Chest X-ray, PA view. Patient: 60 years old, sex M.
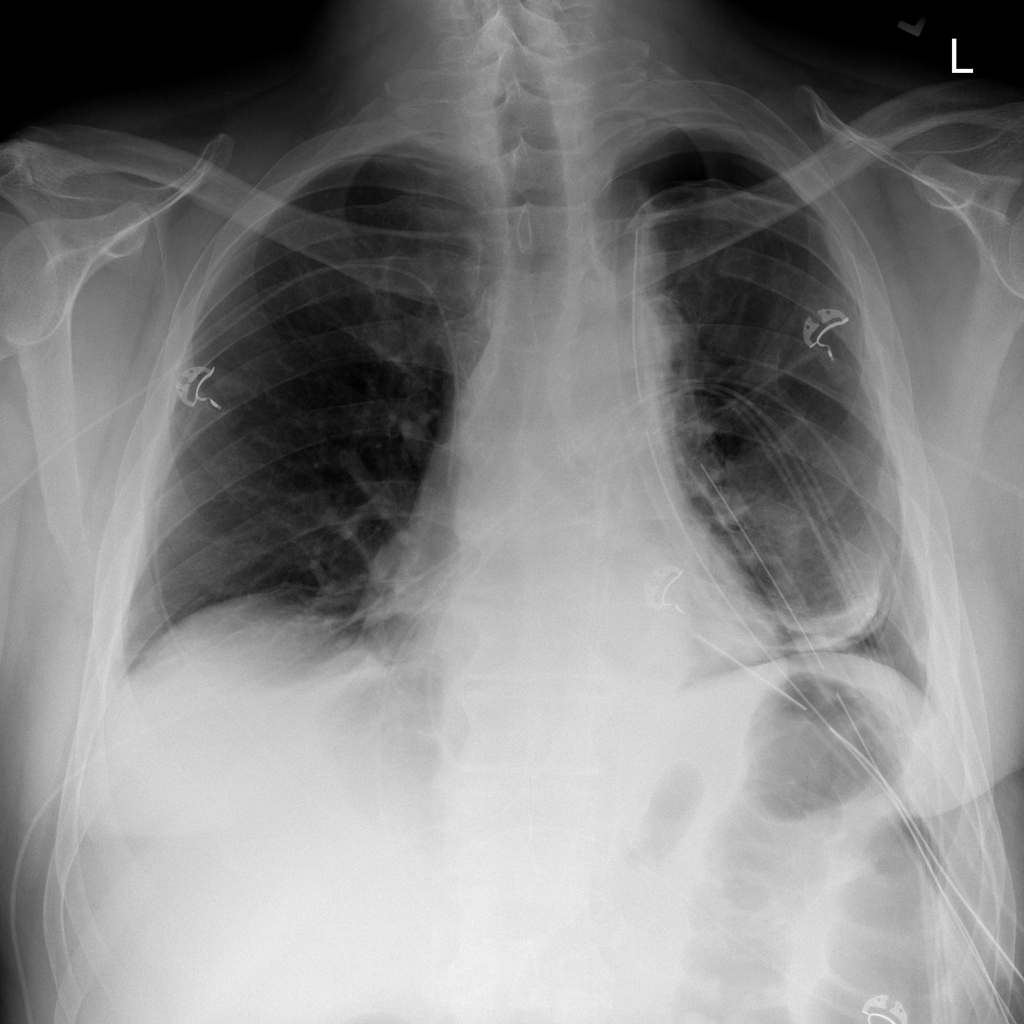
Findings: Atelectasis, Pneumothorax